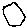
Label: hexagon